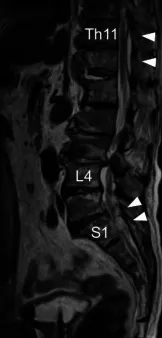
Magnetic resonance images after circumferential cervical fixation. . Cervical epidural abscesses, pyogenic spondylitis, and spondylodiscitis resolved after cervical fixation surgery. The persistent epidural abscess at the lower thoracic and lumbosacral levels is identified (white arrowheads). . Thoracic-lumbar-sacral regions).
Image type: radiology (mri)